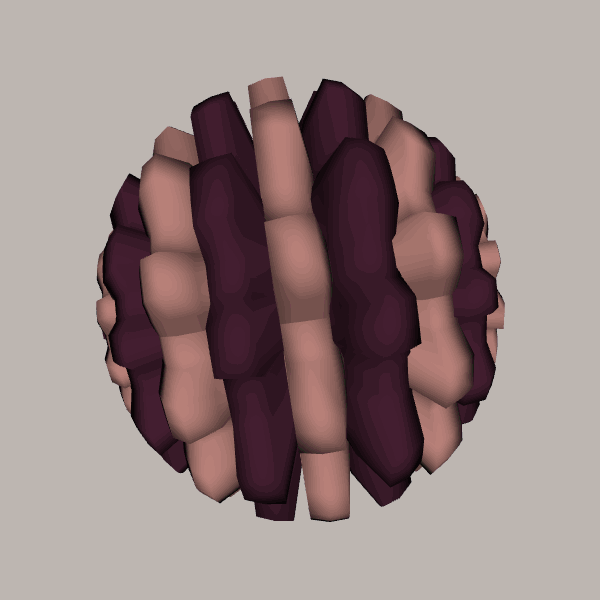
Background: light